Question: I'm trying to solve <URL> which asks to make a snowflake, so far I tried using and but I only made it do a shape in the left bottom corner, then I did a square and it said I messed up...
Could somebody give a hint on what I should do?
Here's a screenshot of the problem with my solution so far :

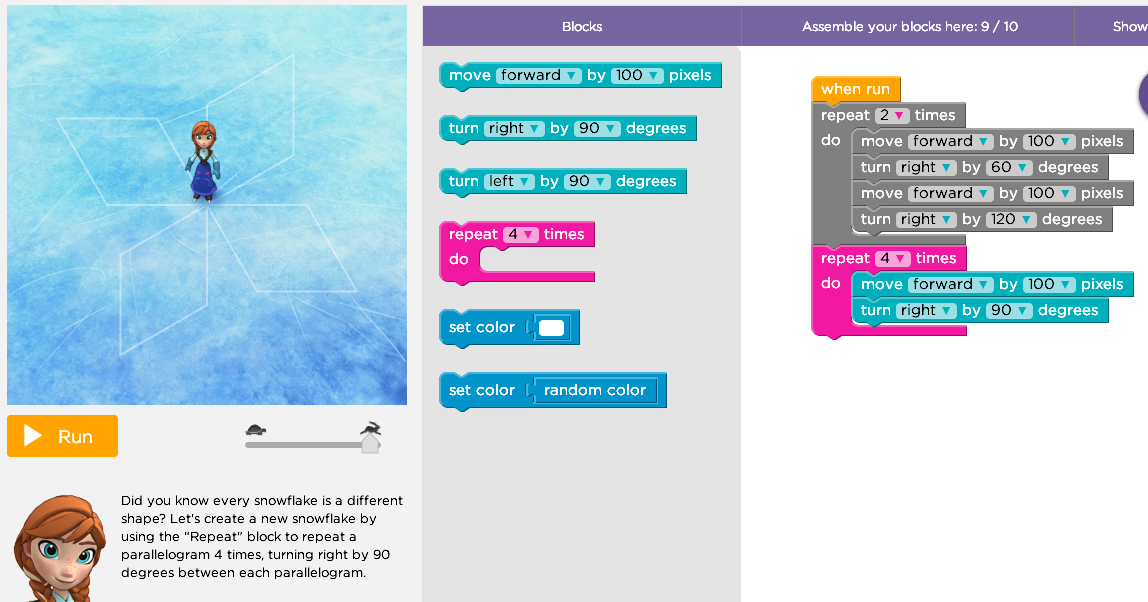
Answer: You need to draw 4 parallelograms and each parallelogram is constructed by 4 lines.
The code below draws two line twice (= 4 lines) then rotates 90 degrees and repeats all this 4 times.